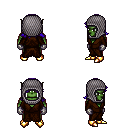
a pixel art fantasy rpg character, male body template, orc, green skin, brown robe, red pants, blue loose hair, chain hood, metal gloves, gold boots, four views (front, back, left, right), 2x2 character sprite sheet, small pixel art, hard edges, no anti-aliasing